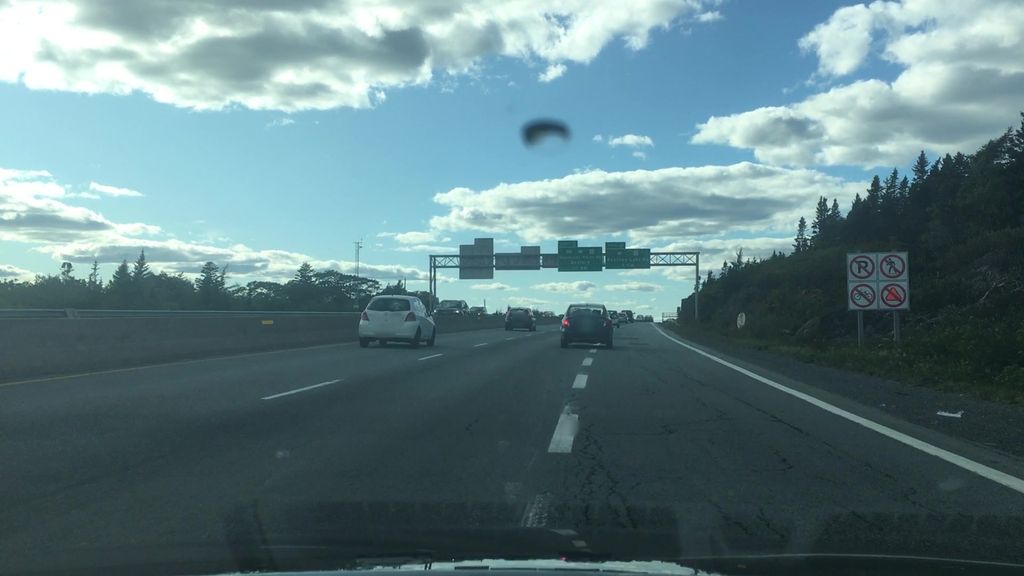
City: halifax